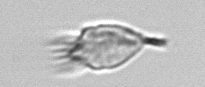
Label: Paratontonia_gracillima